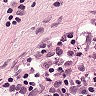
Metastatic tissue present: yes